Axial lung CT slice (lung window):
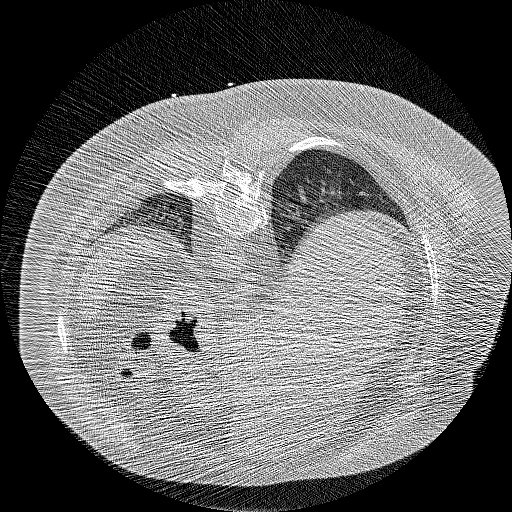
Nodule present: no